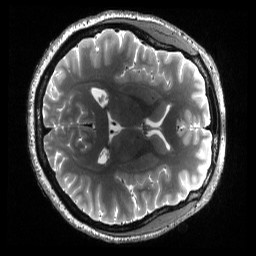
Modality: T2w
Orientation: axial
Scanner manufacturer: siemens
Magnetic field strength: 3 T
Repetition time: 3.2 s
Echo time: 0.563 s